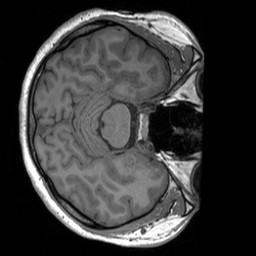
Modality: T1w
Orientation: axial
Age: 27
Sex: male
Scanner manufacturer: siemens
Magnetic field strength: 3 T
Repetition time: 1.9 s
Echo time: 0.00252 s